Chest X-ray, AP view. Patient: 19 years old, sex M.
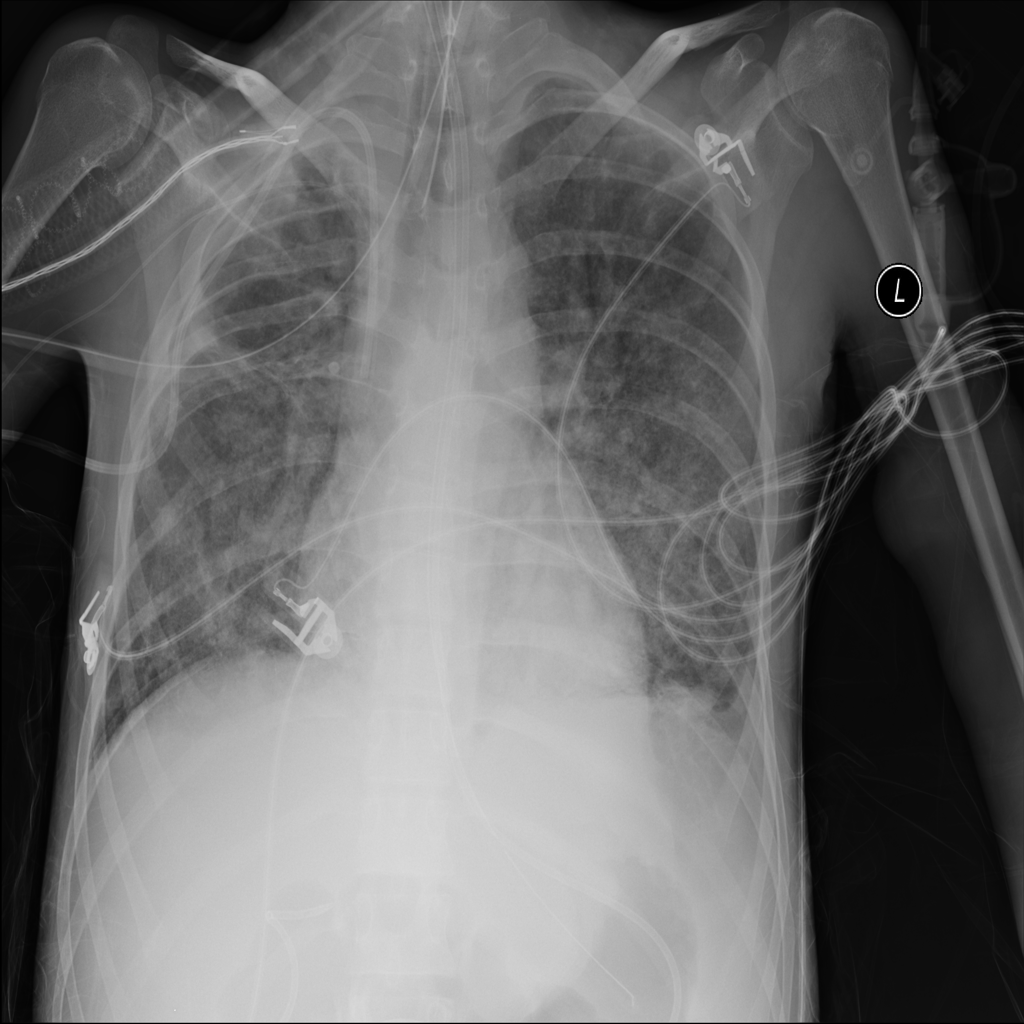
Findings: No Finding